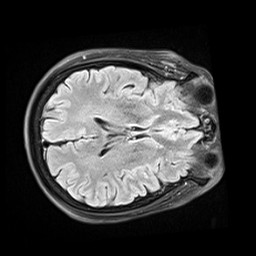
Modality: FLAIR
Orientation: axial
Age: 70
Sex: female
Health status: healthy
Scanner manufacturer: siemens
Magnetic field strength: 3 T
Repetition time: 9 s
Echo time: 0.088 s